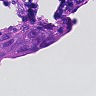
Metastatic tissue present: yes